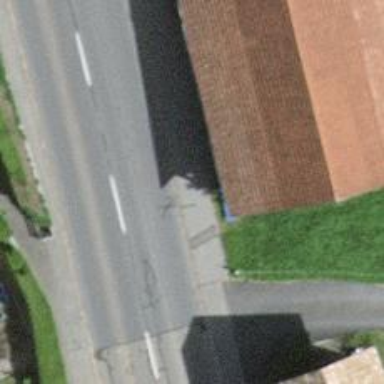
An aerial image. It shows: Bus stop with platform for public transport.